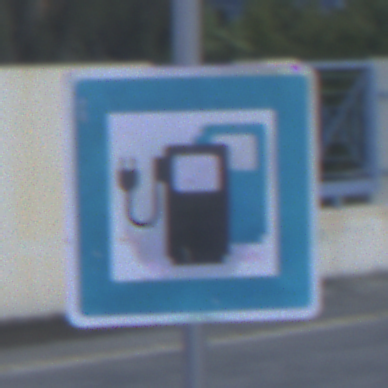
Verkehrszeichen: LadestationFuerElektrofahrzeuge
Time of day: SunriseSunset
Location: Outdoor (Suburban)
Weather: PartlyCloudy
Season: NotSpecified
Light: Natural